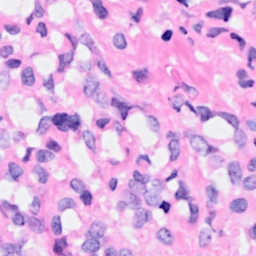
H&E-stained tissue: Breast